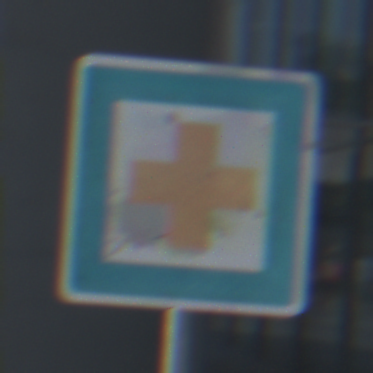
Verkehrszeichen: ErsteHilfe
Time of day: MorningAfternoon
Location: Outdoor (Urban)
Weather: PartlyCloudy
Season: NotSpecified
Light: Natural